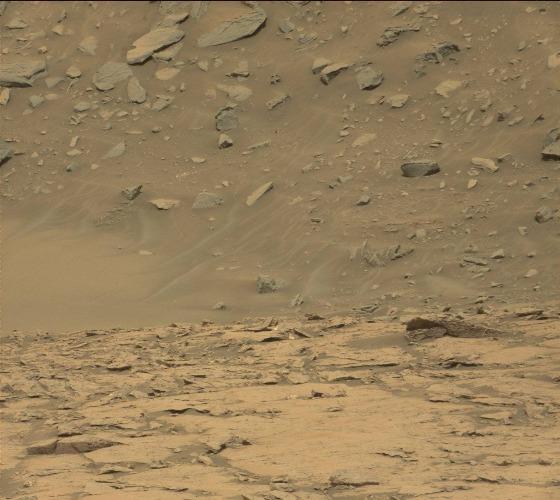
Terrain classes present: Bedrock, Gravel / Sand / Soil, Rock, Shadow